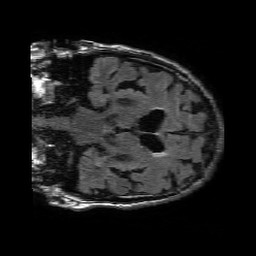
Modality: FLAIR
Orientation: coronal
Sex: male
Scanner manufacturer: philips
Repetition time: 11 s
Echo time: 0.125 s